Question: I have created an sql table in phpmyadmin which gets its information from an form on a website. I have one column that populates with the street address information but it is too narrow and the street address wraps to the next line instead of being on one line. I have tried the following:
'''
ALTER TABLE 'b'
ALTER COLUMN 'c' varchar(200)
'''
as some have suggested in other answers here but I get an error
> #1064 - You have an error in your SQL syntax; check the manual that corresponds to your MySQL server version for the right syntax to use near 'char(200)' at line 1
I am very new to sql so I do not have much of an arsenal of knowledge to fall back on, whats online is limited and did not work for me. Can someone please provide an answer as to how I can increase the width of a column to accommodate the varying sizes of the addresses collected.
[
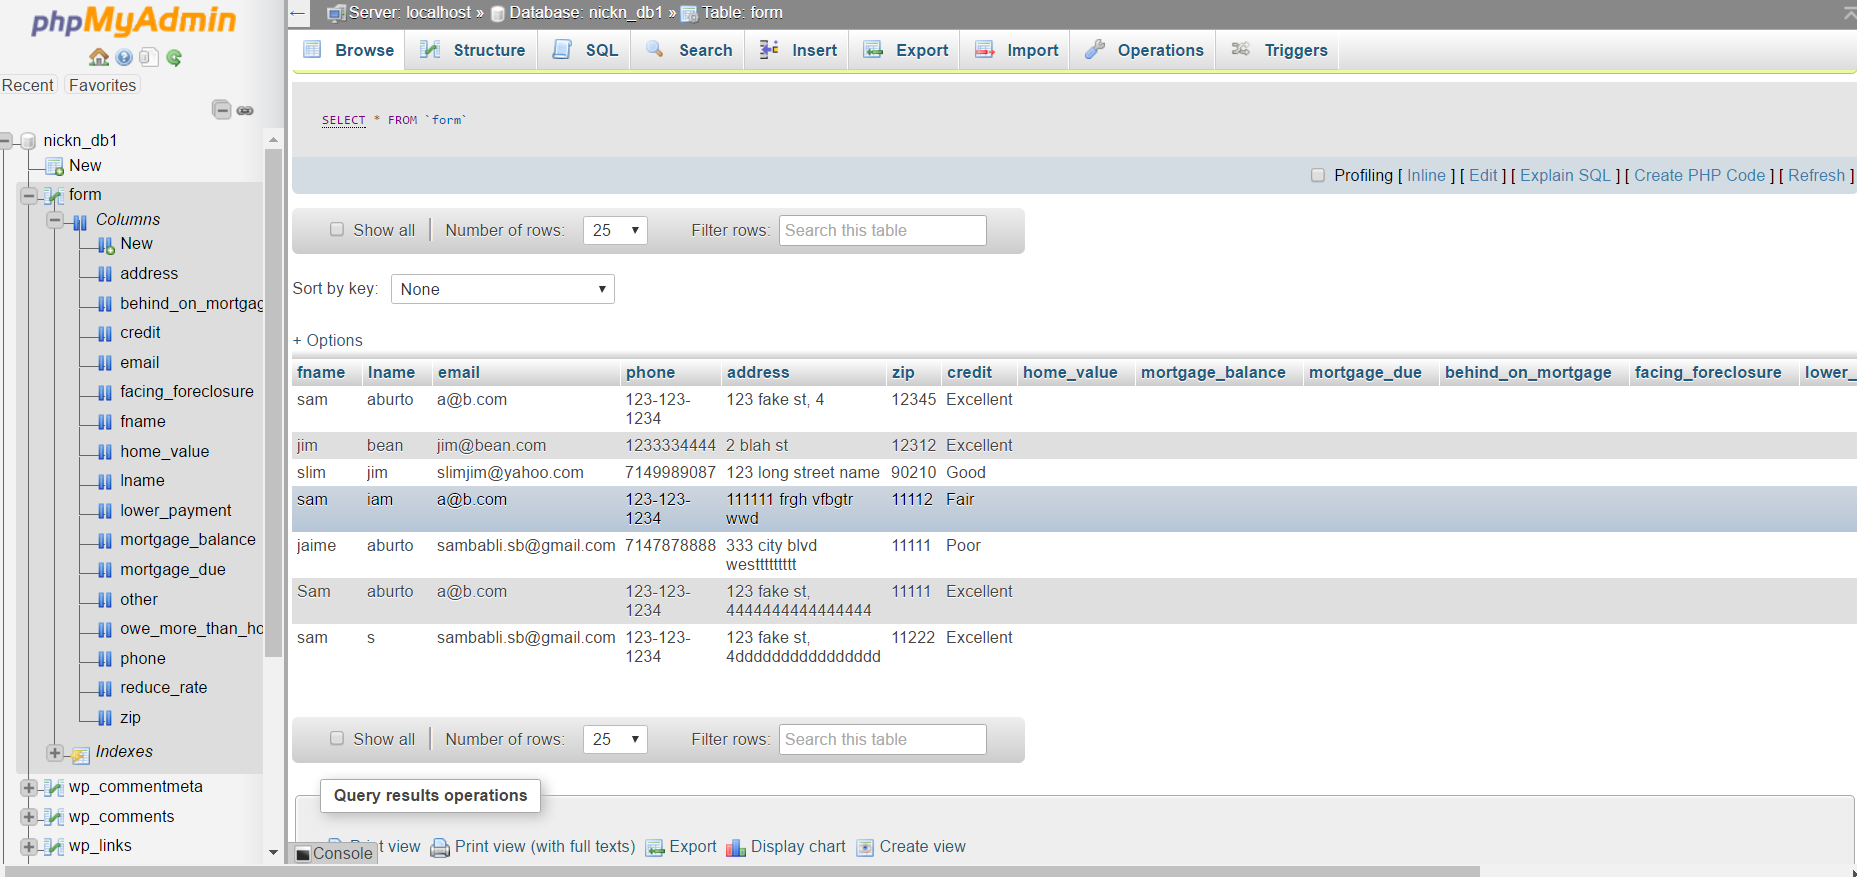
Answer: The syntax you need for MySQL -
'''
ALTER TABLE 'b' MODIFY COLUMN 'c' VARCHAR(200);
'''